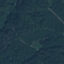
Label: Forest